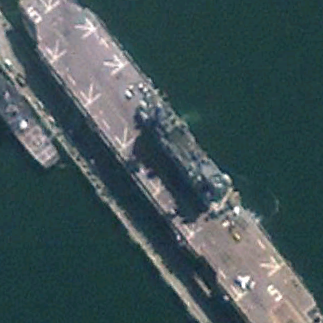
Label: assault